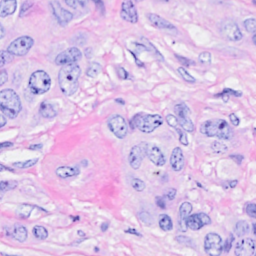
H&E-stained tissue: Breast